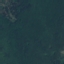
Land use / land cover: Forest